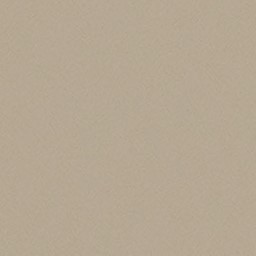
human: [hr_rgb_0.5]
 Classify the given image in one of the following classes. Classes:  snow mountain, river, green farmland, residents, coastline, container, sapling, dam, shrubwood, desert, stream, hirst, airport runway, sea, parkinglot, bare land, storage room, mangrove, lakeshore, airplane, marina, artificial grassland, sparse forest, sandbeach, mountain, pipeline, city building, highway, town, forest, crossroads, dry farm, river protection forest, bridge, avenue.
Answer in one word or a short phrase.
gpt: desert